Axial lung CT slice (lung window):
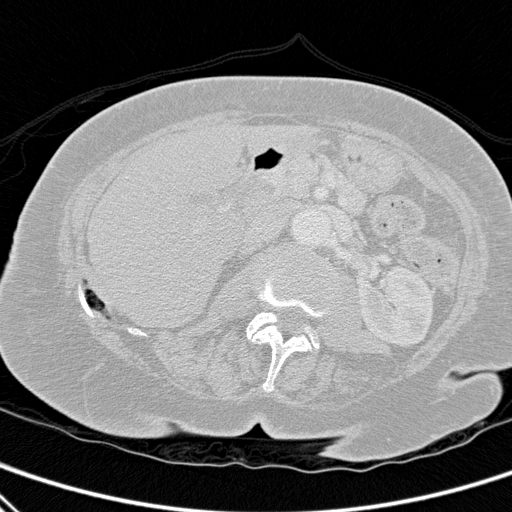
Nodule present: no